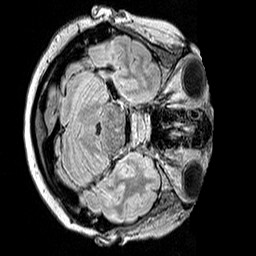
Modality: FLAIR
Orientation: axial
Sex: female
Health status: ill
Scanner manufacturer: siemens
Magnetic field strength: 3 T
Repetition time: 5 s
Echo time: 0.388 s